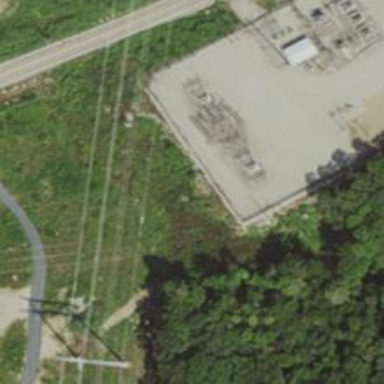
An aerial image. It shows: Switch used for power control.